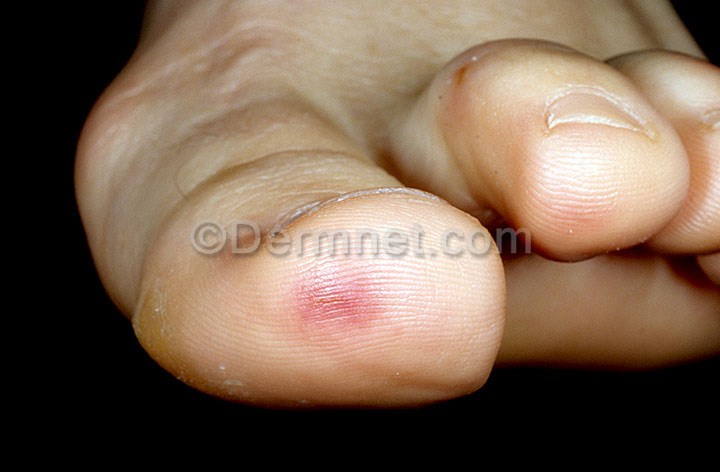
Disease: Lupus and other Connective Tissue diseases